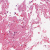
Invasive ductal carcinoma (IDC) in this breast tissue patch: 0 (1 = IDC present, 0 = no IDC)